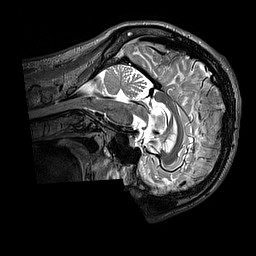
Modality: T2w
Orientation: sagittal
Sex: male
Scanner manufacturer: siemens
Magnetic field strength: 3 T
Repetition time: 3.2 s
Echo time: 0.409 s